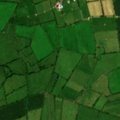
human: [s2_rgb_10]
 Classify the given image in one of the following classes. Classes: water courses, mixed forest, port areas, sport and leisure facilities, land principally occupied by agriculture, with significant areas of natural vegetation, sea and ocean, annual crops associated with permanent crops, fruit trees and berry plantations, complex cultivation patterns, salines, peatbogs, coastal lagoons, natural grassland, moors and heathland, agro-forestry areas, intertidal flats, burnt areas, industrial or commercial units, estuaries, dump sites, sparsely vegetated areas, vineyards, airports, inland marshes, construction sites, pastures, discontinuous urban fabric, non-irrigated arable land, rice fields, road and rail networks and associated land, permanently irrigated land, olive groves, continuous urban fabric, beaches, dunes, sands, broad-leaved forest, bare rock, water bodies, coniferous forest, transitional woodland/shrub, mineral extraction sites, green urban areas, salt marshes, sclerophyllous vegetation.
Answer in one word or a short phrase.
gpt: pastures